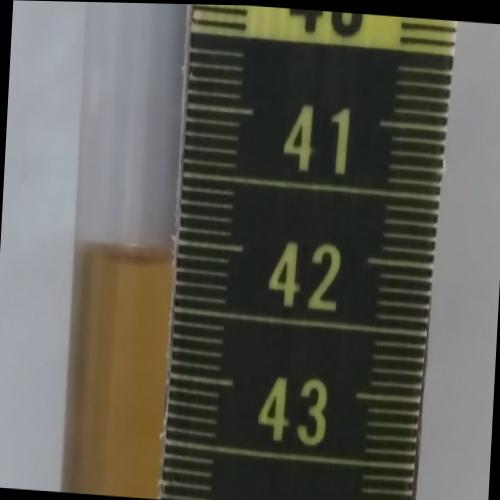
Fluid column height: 42.1 cm